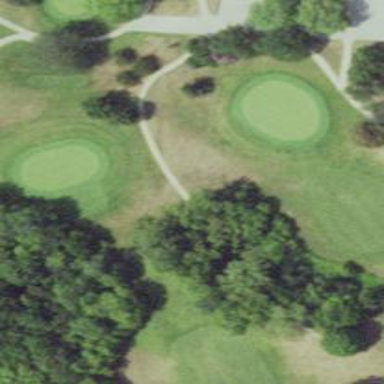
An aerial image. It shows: Service road designated as golf cart path.